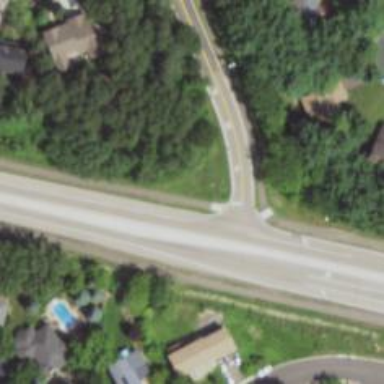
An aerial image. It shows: Asphalt cycleway with unmarked crossing.